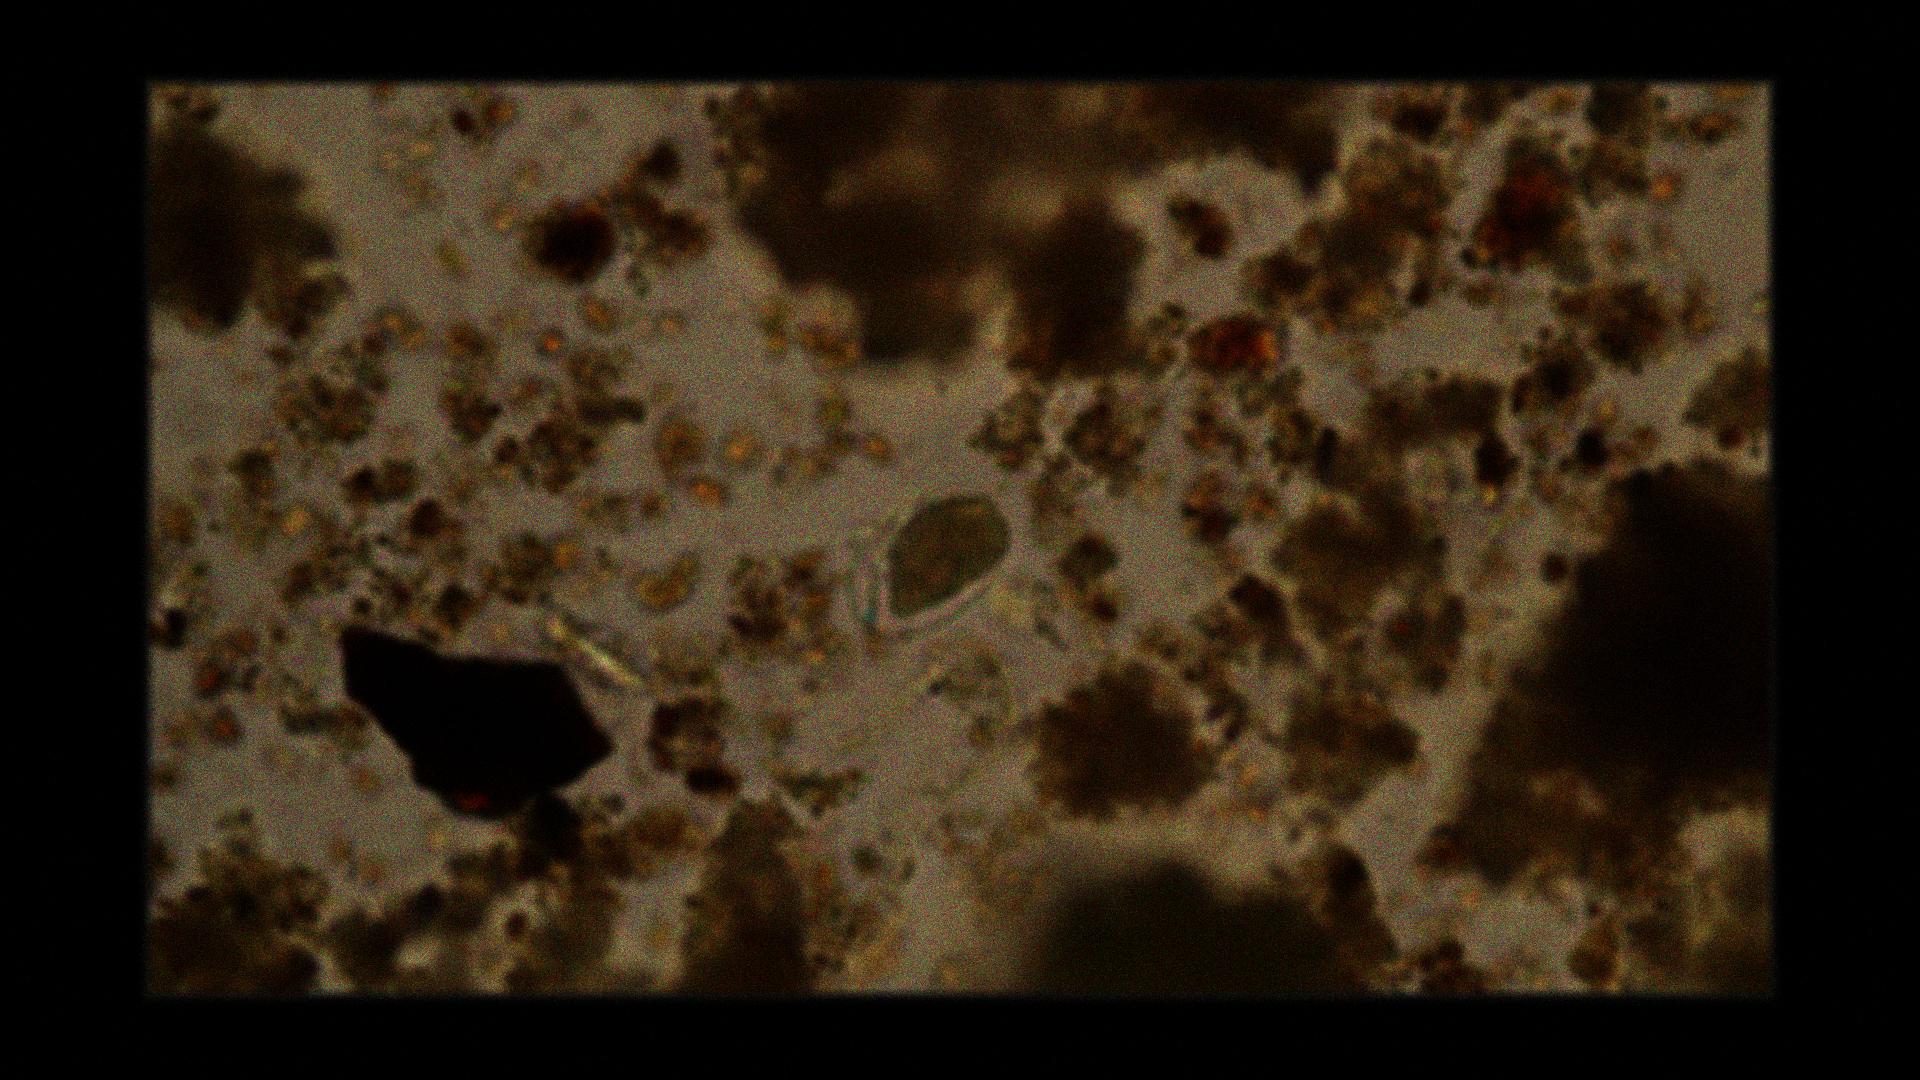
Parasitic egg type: Hookworm egg